Question: I want to do some changes here, I want to convert this application to winforms. And i want to store these output into a text file, How can I do it? please help
'''
using System;
using System.Threading;
public static class Program
{
public static void Main()
{
// Create a Timer object that knows to call our TimerCallback
// method once every 2000 milliseconds.
Timer t = new Timer(TimerCallback, null, 0, 1000);
// Wait for the user to hit <Enter>
Console.ReadLine();
}
private static void TimerCallback(Object o)
{
// Display the date/time when this method got called.
Console.WriteLine(DateTime.Now);
// Force a garbage collection to occur for this demo.
GC.Collect();
}
}
'''
Output of this application.

Source <URL>
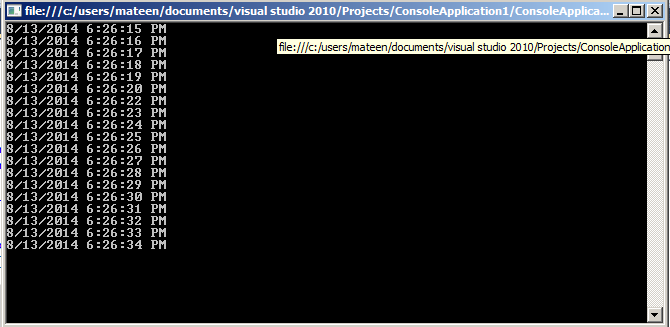
Answer: Go to application '>' and change is Application type to 'Winform' and then point start up object at 'Sub Main'